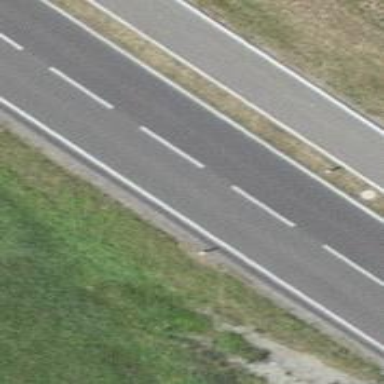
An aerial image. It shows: Secondary road with asphalt surface. There is sidewalk on the left side.